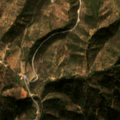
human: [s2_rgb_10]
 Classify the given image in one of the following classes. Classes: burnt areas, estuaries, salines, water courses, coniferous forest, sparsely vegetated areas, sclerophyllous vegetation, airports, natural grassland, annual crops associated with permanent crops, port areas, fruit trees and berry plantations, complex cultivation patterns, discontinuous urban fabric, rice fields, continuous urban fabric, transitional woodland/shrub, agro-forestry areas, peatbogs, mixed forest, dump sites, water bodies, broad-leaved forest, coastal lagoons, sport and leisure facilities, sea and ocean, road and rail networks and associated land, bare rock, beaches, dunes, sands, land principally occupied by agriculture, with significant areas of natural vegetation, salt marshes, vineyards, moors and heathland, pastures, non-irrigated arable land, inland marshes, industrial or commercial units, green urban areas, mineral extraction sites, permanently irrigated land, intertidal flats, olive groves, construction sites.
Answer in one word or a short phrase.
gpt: complex cultivation patterns, broad-leaved forest